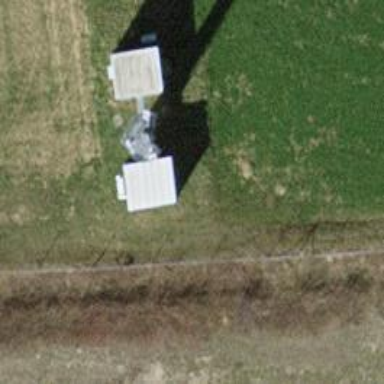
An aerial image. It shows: Man-made mast used for communication purposes.